Question: I am trying to play around with FILTER and CALCULATE DAX expressions. I would like to find out the no of distinct orders which have products whose price is less than the average cost of the category: Bikes.
First I am creating a Measure to calculate the average cost of Bikes, which is 913.61
'''
avg product cost bikes =
CALCULATE (
AVERAGE ( AW_Product_DIM[ProductCost] ),
AW_Product_Categories_DIM[CategoryName] = "Bikes"
)
'''
Next, I am creating a measure to calculate the total no of orders.
'''
Total Orders =
DISTINCTCOUNT ( AW_Sales[OrderNumber] )
'''
Next, I have a CALCULATE Function with FILTER to calculate the total number of orders, which have products whose cost is less than the average cost of all products which is 913.61.
'''
Sales less than Bike's avg =
CALCULATE (
[Total Orders],
FILTER (
AW_Product_DIM,
AW_Product_DIM[ProductCost] < [avg product cost bikes]
)
)
'''
Can you please help me understand why I am not getting any value in the Sales less than Bike's avg column? All the products in Accessories and Clothing category are less than the Bike's avg cost which is 913.61. So there should be 16983 in sales less than Bike's avg for Accessories and 6976 in Clothing. All the Bikes are more than 1000, so that should be empty.
Please refer to

Which has the Matrix view that I am trying to Visualize.
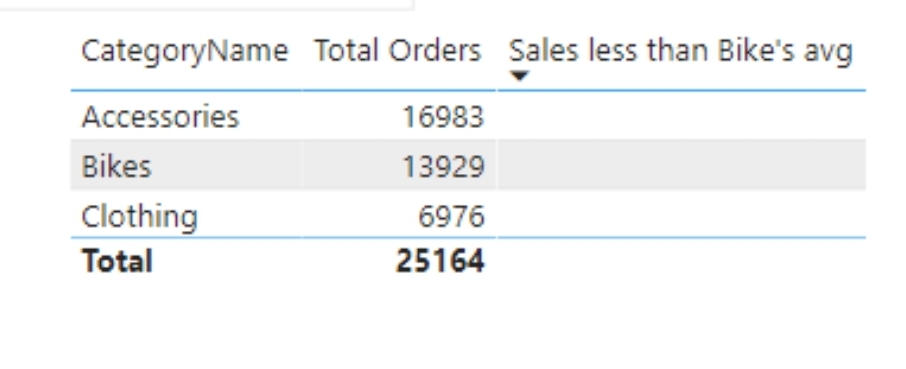
Answer: A measure is calculated within the context it is called from. When you call a measure inside of a FILTER (or any iterator function), it's <URL> and can be a different value for each row.
One way to remedy this is to calculate it once outside the FILTER and reuse that value for each row that FILTER iterates over like this:
'''
Sales less than Bike's avg =
VAR AvgBikeCost = [avg product cost bikes]
RETURN
CALCULATE (
[Total Orders],
FILTER (
AW_Product_DIM,
AW_Product_DIM[ProductCost] < AvgBikeCost
)
)
'''